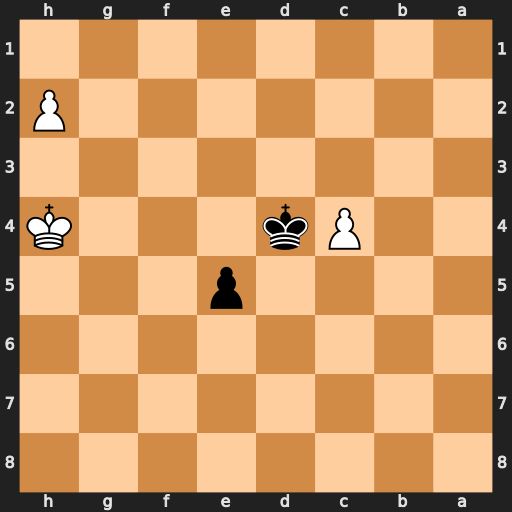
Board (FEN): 8/8/8/4p3/2Pk3K/8/7P/8
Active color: b
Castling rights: -
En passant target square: -
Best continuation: e4 c5 e3 Kg3 Kd3 c6 e2 Kf2 Kd2 c7 e1=Q+